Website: apple
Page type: review-order
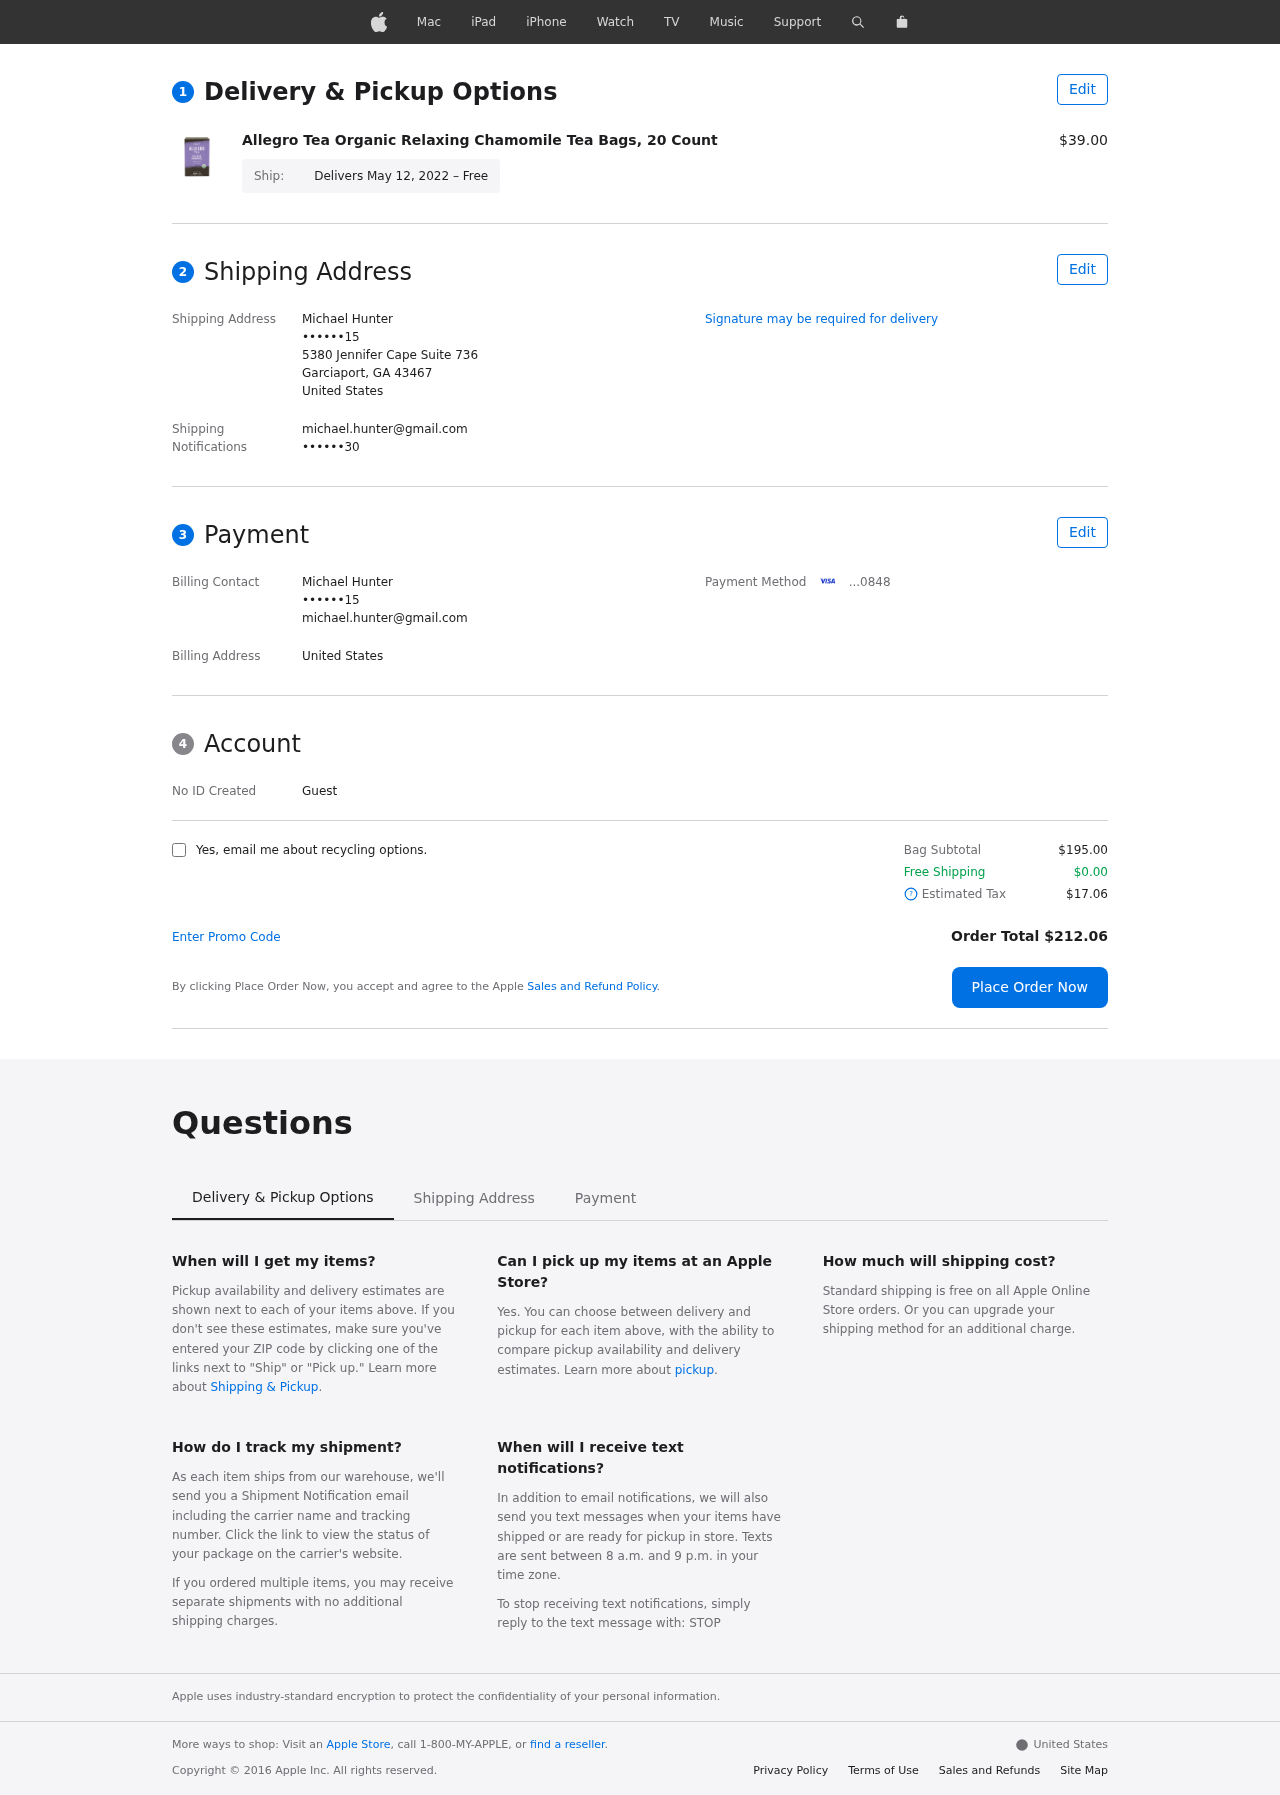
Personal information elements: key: PII_CARD_LAST4
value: ...0848
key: PII_CITY_STATE_ZIP
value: Garciaport, GA 43467
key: PII_COUNTRY
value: United States
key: PII_EMAIL
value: michael.hunter@gmail.com
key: PII_FULLNAME
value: Michael Hunter
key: PII_PHONE
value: ••••••15
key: PII_STREET
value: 5380 Jennifer Cape Suite 736
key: PII_ALT_PHONE
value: ••••••30
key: PII_FIRSTNAME
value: Michael
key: PII_LASTNAME
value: Hunter
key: PII_FULLNAME2
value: Michael Hunter
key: PII_FULLNAME3
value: Michael Hunter
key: PII_FIRSTNAME2
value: Michael
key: PII_FIRSTNAME3
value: Michael
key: PII_LASTNAME2
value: Hunter
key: PII_LASTNAME3
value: Hunter
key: PII_FIRSTNAME_DERIVED
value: Michael
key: PII_LASTNAME_DERIVED
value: Hunter
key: PII_FULLNAME_DERIVED
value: Michael Hunter
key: PII_NAME_FULL_DERIVED
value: Michael Hunter
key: PII_PHONE3
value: ••••••15
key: PII_EMAIL2
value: michael.hunter@gmail.com
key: PII_EMAIL3
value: michael.hunter@gmail.com
Product elements: key: PRODUCT1_NAME
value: Allegro Tea Organic Relaxing Chamomile Tea Bags, 20 Count
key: PRODUCT1_PRICE
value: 39
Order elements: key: ORDER_DELIVERY_DATE
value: Delivers May 12, 2022 – Free
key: ORDER_SUBTOTAL
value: $195.00
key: ORDER_SHIPPING_COST
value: $0.00
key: ORDER_TAX
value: $17.06
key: ORDER_TOTAL
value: Order Total $212.06